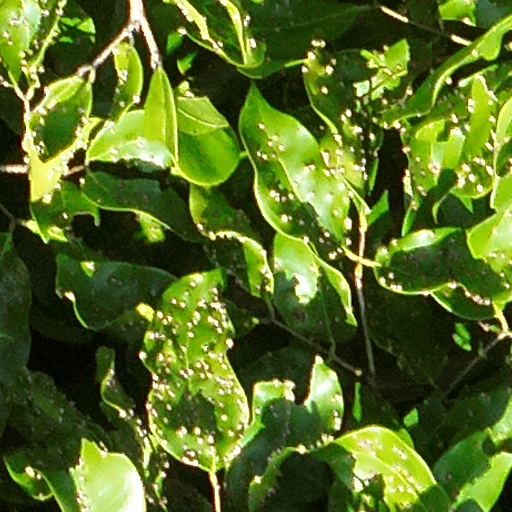
Species: Prioria copaifera
GBIF accepted scientific name: Prioria copaifera
Crown area (m\u00b2): 204.372